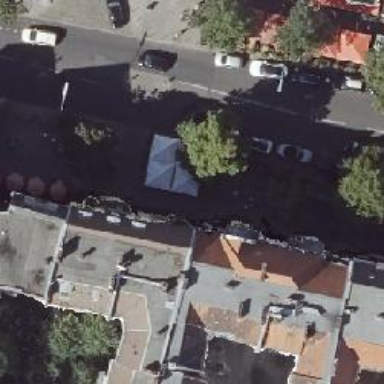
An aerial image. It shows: Ice cream stand or shop.